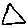
Label: triangle